Field crop: maize
Growth stage: 1
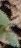
Species: datura